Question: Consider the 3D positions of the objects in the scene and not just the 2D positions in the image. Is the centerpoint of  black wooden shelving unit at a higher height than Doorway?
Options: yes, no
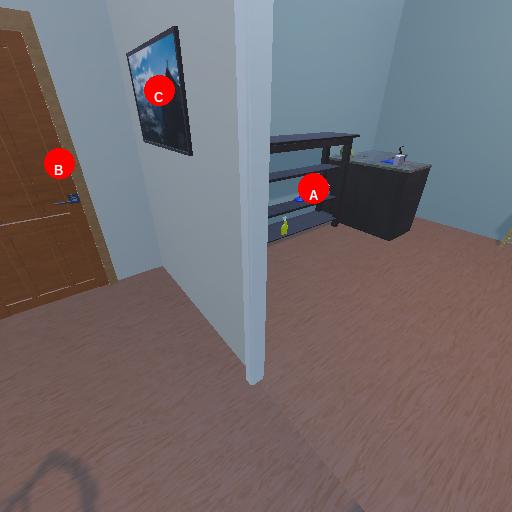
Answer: yes